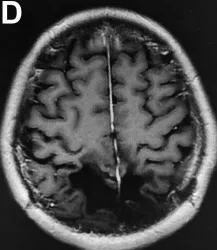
Postoperative MRI demonstrated the tumor was resected completely (D-F).
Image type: radiology (mri)